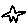
Label: star